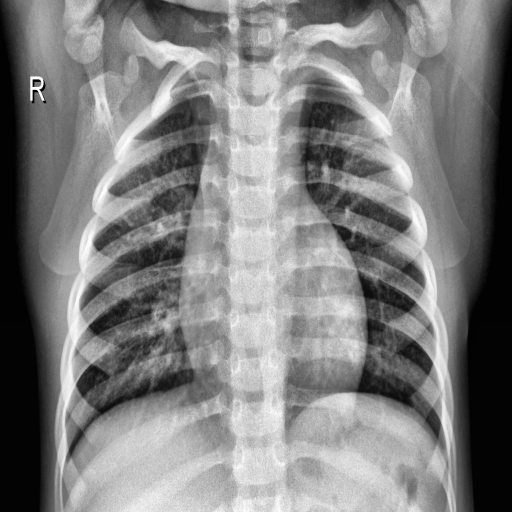
Finding: NORMAL